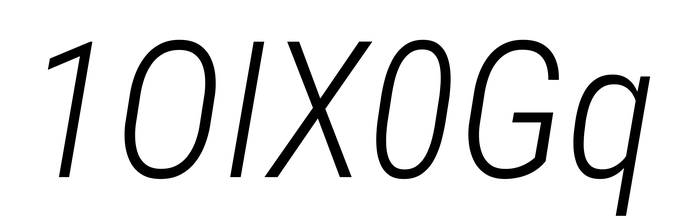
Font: Roboto-Italic_Condensed_Light_Italic